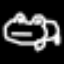
Label: frog